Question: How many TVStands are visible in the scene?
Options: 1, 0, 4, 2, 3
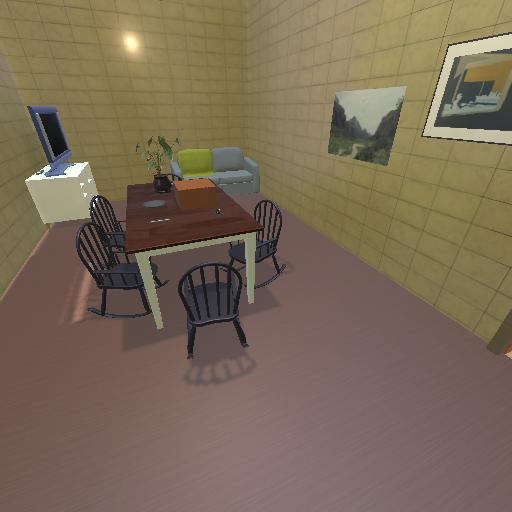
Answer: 1